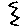
Label: zigzag